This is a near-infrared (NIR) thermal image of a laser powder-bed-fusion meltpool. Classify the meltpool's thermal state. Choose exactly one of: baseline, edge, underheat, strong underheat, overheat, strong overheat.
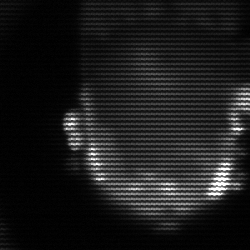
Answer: baseline